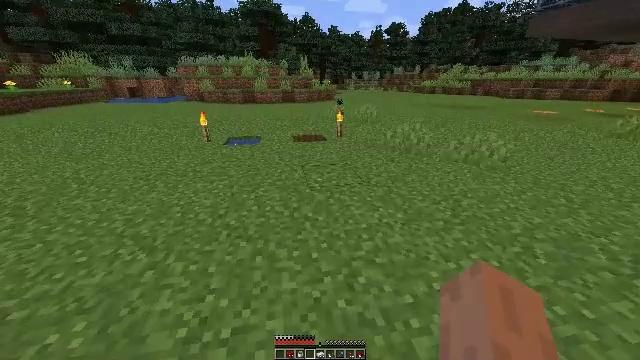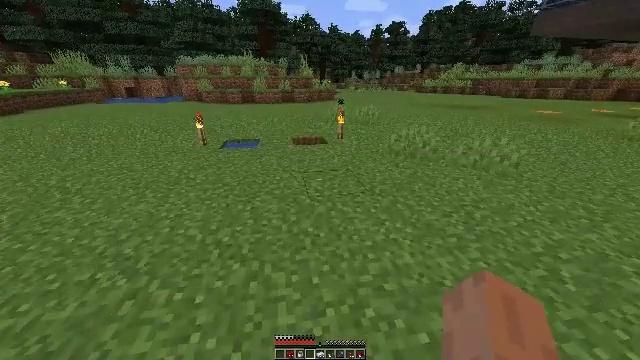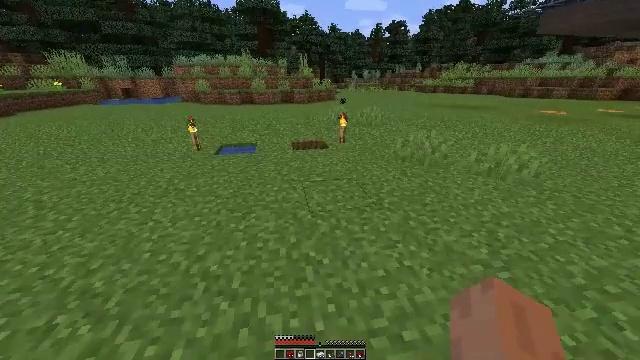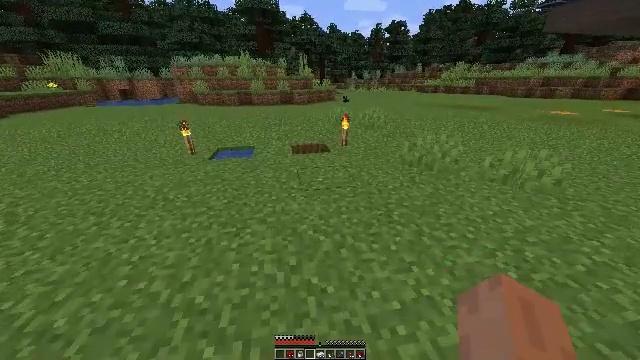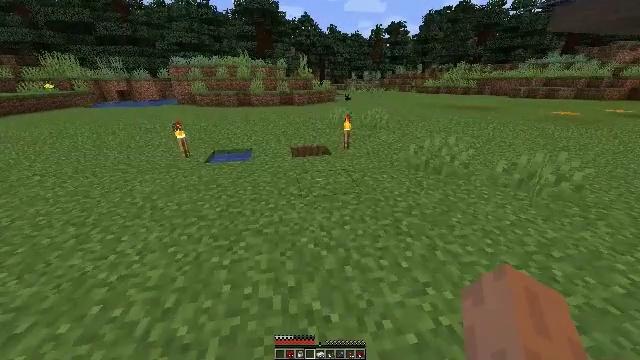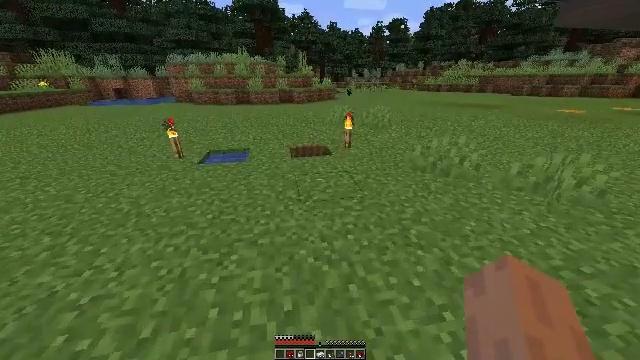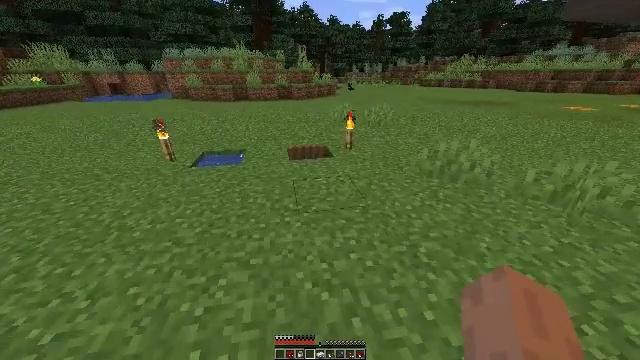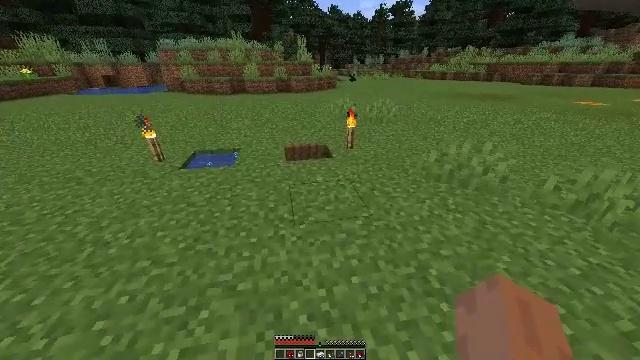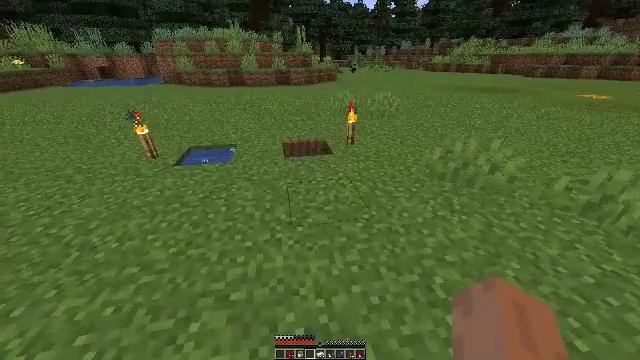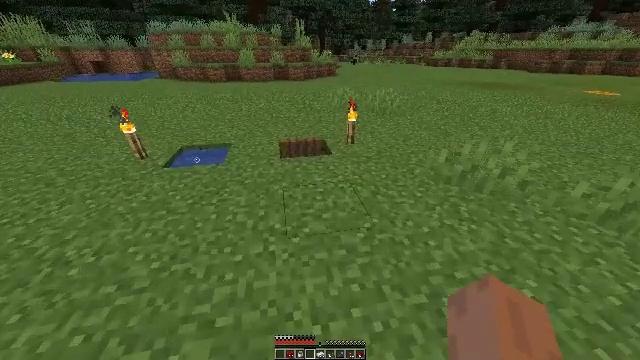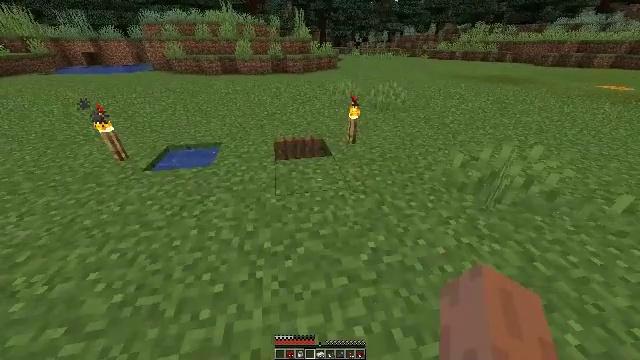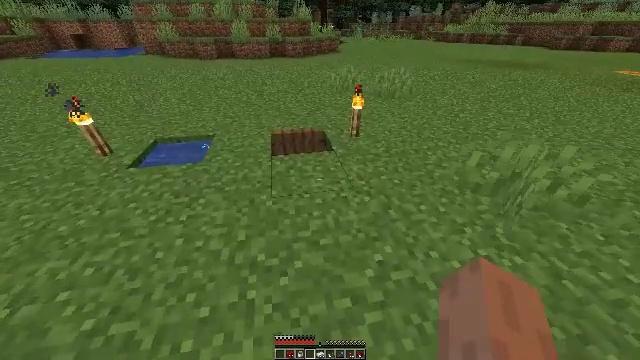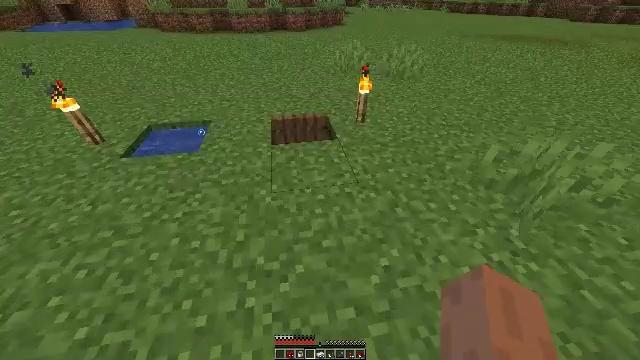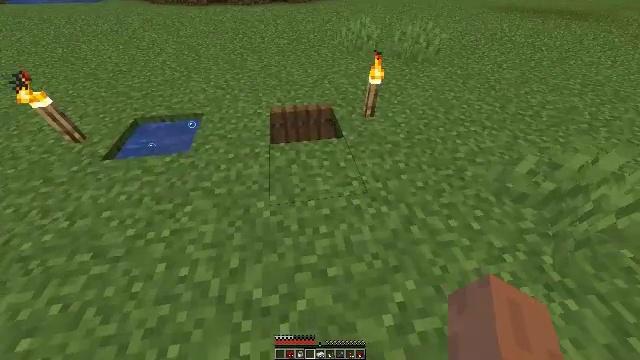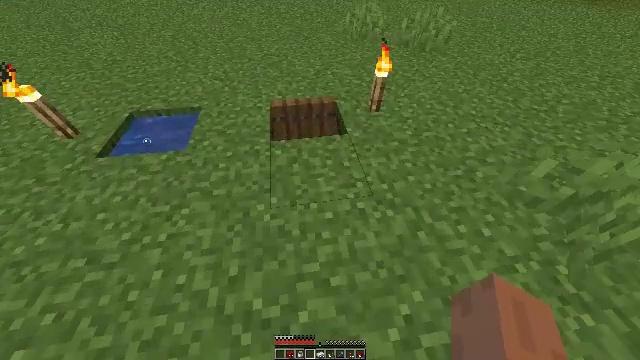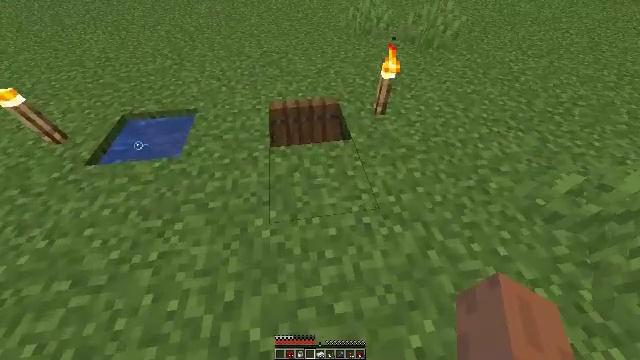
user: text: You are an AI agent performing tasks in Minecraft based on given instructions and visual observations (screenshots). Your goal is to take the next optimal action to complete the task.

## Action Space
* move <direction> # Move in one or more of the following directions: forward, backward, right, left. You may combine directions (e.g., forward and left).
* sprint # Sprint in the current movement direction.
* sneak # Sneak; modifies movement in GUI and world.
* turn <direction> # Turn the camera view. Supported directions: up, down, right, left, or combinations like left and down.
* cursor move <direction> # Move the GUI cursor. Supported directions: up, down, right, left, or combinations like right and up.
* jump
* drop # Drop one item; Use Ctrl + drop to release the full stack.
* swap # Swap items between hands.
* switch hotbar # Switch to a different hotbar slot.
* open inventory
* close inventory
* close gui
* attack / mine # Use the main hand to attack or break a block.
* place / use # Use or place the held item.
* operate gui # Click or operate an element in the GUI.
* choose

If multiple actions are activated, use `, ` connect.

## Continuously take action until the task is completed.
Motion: motion action
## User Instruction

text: Drop an iron ingot.
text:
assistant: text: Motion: move forward
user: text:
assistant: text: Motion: move forward
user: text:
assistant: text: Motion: move forward
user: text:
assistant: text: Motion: move forward
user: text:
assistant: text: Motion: move forward
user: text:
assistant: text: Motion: move forward
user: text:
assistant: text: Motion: move forward, turn down
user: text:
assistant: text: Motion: move forward, turn down
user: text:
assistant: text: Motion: move forward, turn down
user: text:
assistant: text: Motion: move forward, turn down
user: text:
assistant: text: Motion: move forward, turn down
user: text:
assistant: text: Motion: move forward, turn down
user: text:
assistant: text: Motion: move forward, turn down
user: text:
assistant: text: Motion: move forward, turn down
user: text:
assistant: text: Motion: move forward, turn down
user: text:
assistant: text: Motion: move forward, turn down
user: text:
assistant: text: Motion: move forward, turn down
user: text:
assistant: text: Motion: turn down
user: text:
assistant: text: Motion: turn down
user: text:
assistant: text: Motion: no_op
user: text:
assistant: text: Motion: no_op
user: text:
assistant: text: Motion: no_op
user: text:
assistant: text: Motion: move forward, turn down
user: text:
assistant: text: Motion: move forward, sneak, turn down
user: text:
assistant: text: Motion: move forward, sneak, turn down
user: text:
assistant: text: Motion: move forward, sneak
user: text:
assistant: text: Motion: move forward, sneak, turn down
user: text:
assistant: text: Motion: move forward, sneak, turn left and down
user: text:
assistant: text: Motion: move forward, sneak, turn left and down
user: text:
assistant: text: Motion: move forward, sneak, turn down